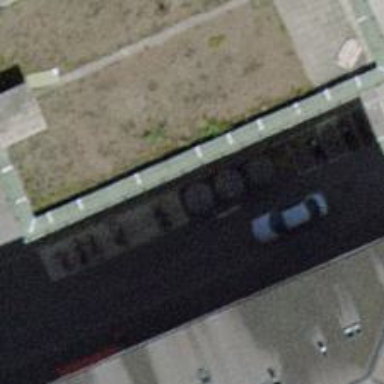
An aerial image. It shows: Bicycle parking area with stands.